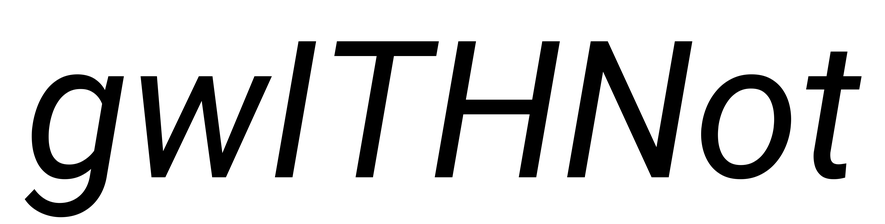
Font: Roboto-Italic_Italic